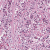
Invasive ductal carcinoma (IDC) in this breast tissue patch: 1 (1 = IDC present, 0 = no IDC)